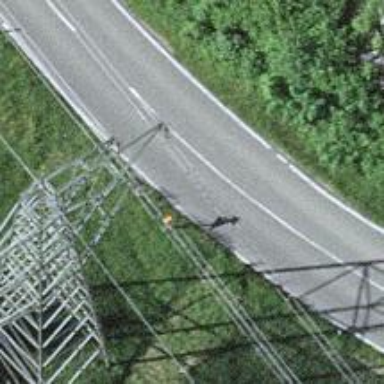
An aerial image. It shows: Pole with roof cover.